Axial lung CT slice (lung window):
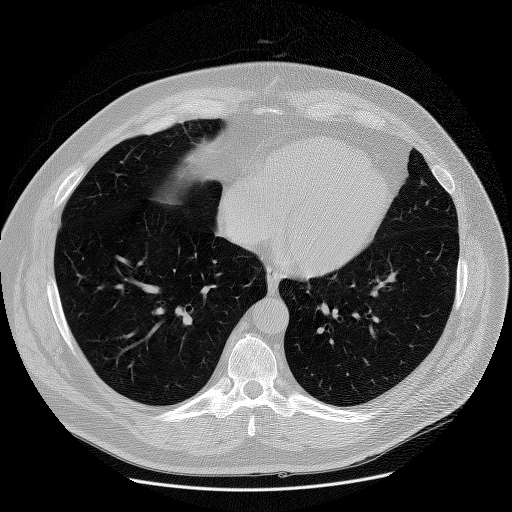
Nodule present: no